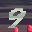
Label: 9